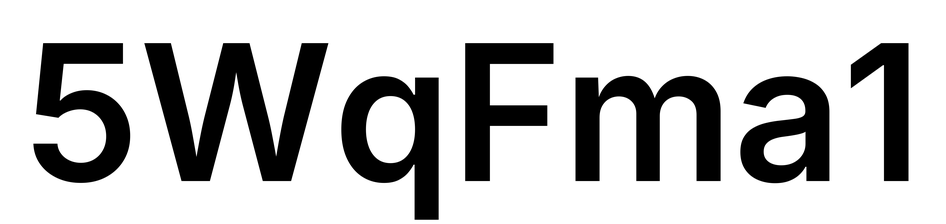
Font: Inter_SemiBold